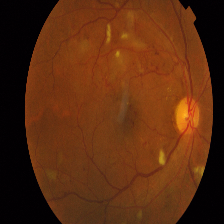
Diabetic retinopathy grade: Proliferative DR